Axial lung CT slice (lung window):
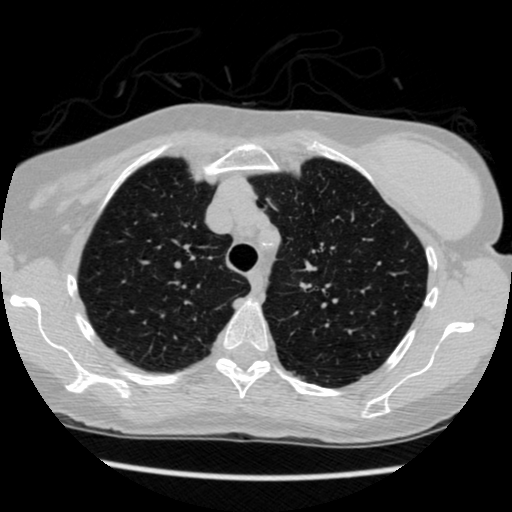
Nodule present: no